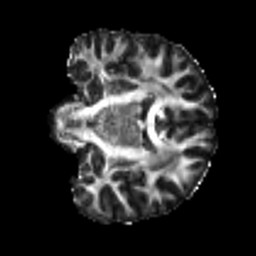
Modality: FA
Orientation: coronal
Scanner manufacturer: siemens
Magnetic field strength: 3 T
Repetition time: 4 s
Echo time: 0.0594 s